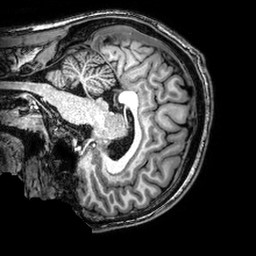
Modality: T1w
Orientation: sagittal
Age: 25
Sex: male